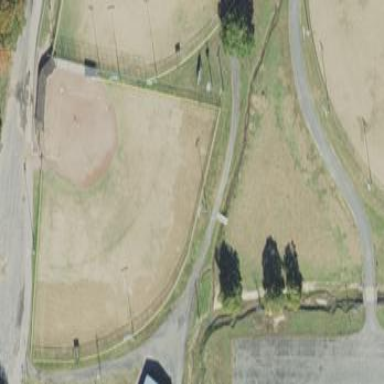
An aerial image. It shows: Baseball pitch for leisure land.